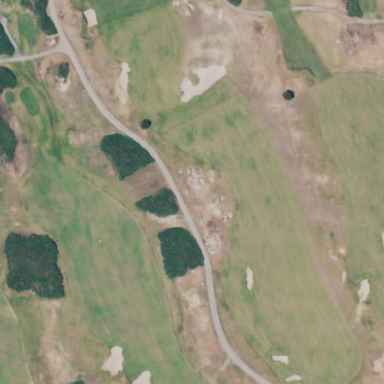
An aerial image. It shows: Grassy area designated as golf fairway.